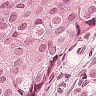
Metastatic tissue present: yes